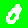
Digit: 0